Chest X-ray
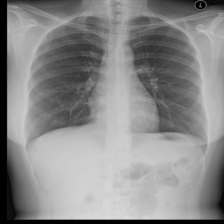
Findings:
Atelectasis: negative
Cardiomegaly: negative
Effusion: negative
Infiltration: negative
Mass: negative
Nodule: negative
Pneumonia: negative
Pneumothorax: negative
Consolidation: negative
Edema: negative
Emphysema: negative
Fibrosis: negative
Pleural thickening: negative
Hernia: negative